Question: Hi I have a problem with the ActionBarSherlock after importing.
I made the following steps:
- - -
then the project look like this:

I dont know whats wrong, the error in the first package e.g. is:
'''
The method onCreatePanelMenu(int, Menu) of type Watson must override a superclass method
'''
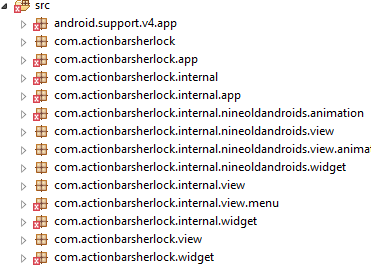
Answer: <URL>